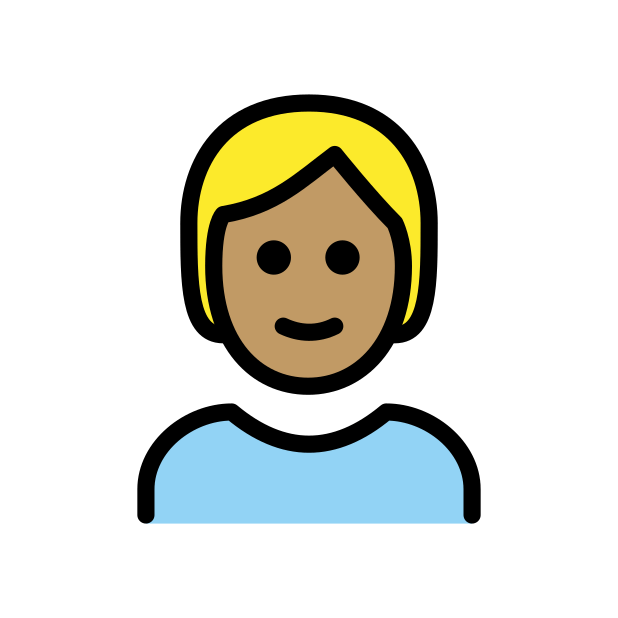
person: medium skin tone, blond hair